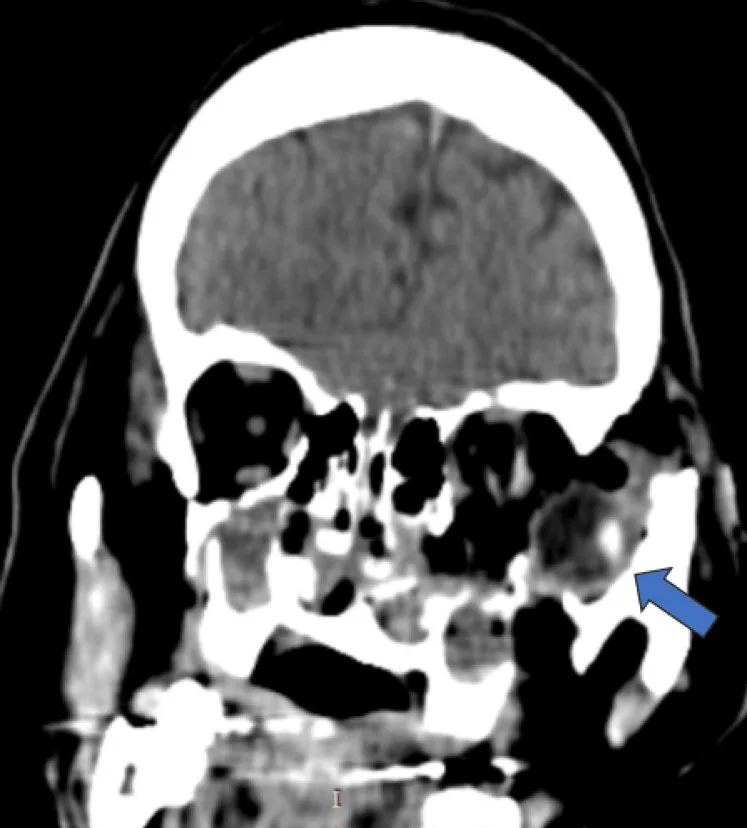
CT scan (coronal view) showing left globe luxation inferotemporally (blue arrow) with fracture over the floor and the lateral wall of the left orbit.
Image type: radiology (ct)